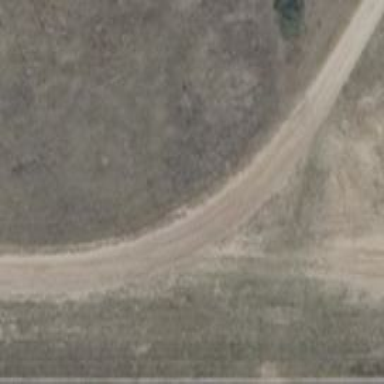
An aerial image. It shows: Dirt track road with grade3 tracktype.